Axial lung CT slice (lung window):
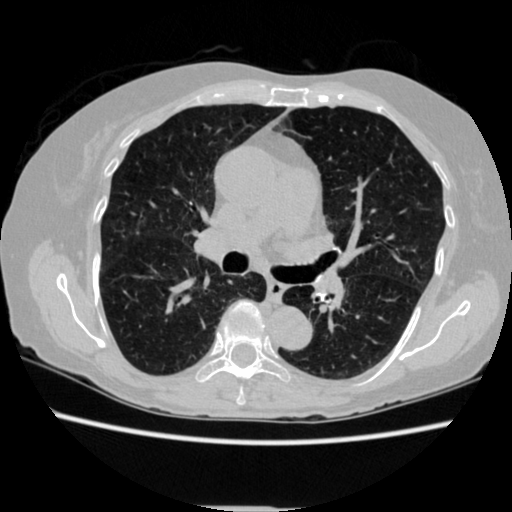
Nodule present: no